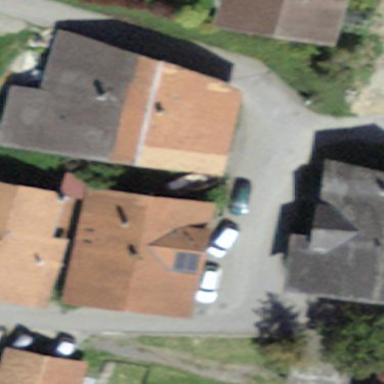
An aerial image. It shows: Residential building.